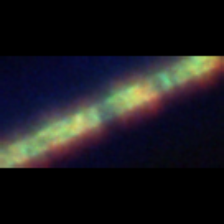
Taxon: Leptocylindrus
Group: Diatoms